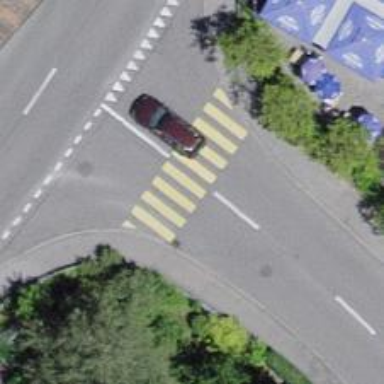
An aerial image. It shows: Uncontrolled zebra crossing on the road.